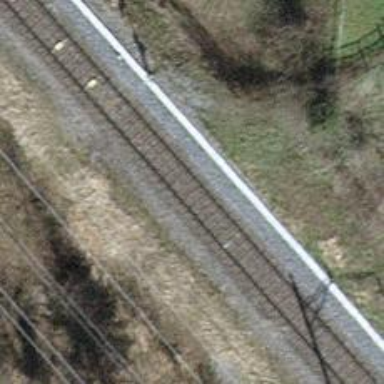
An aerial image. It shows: Single-track electrified railway with contact line.